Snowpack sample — Snodgrass Mountain, Crested Butte, Colorado (2/4/25, 12:06 PM MST)
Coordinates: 38.923, -106.968
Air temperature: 35 °F
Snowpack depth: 80 cm
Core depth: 50 cm
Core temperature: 30.2 °F
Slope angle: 14°, slope face: 78°
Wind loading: low
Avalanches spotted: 0
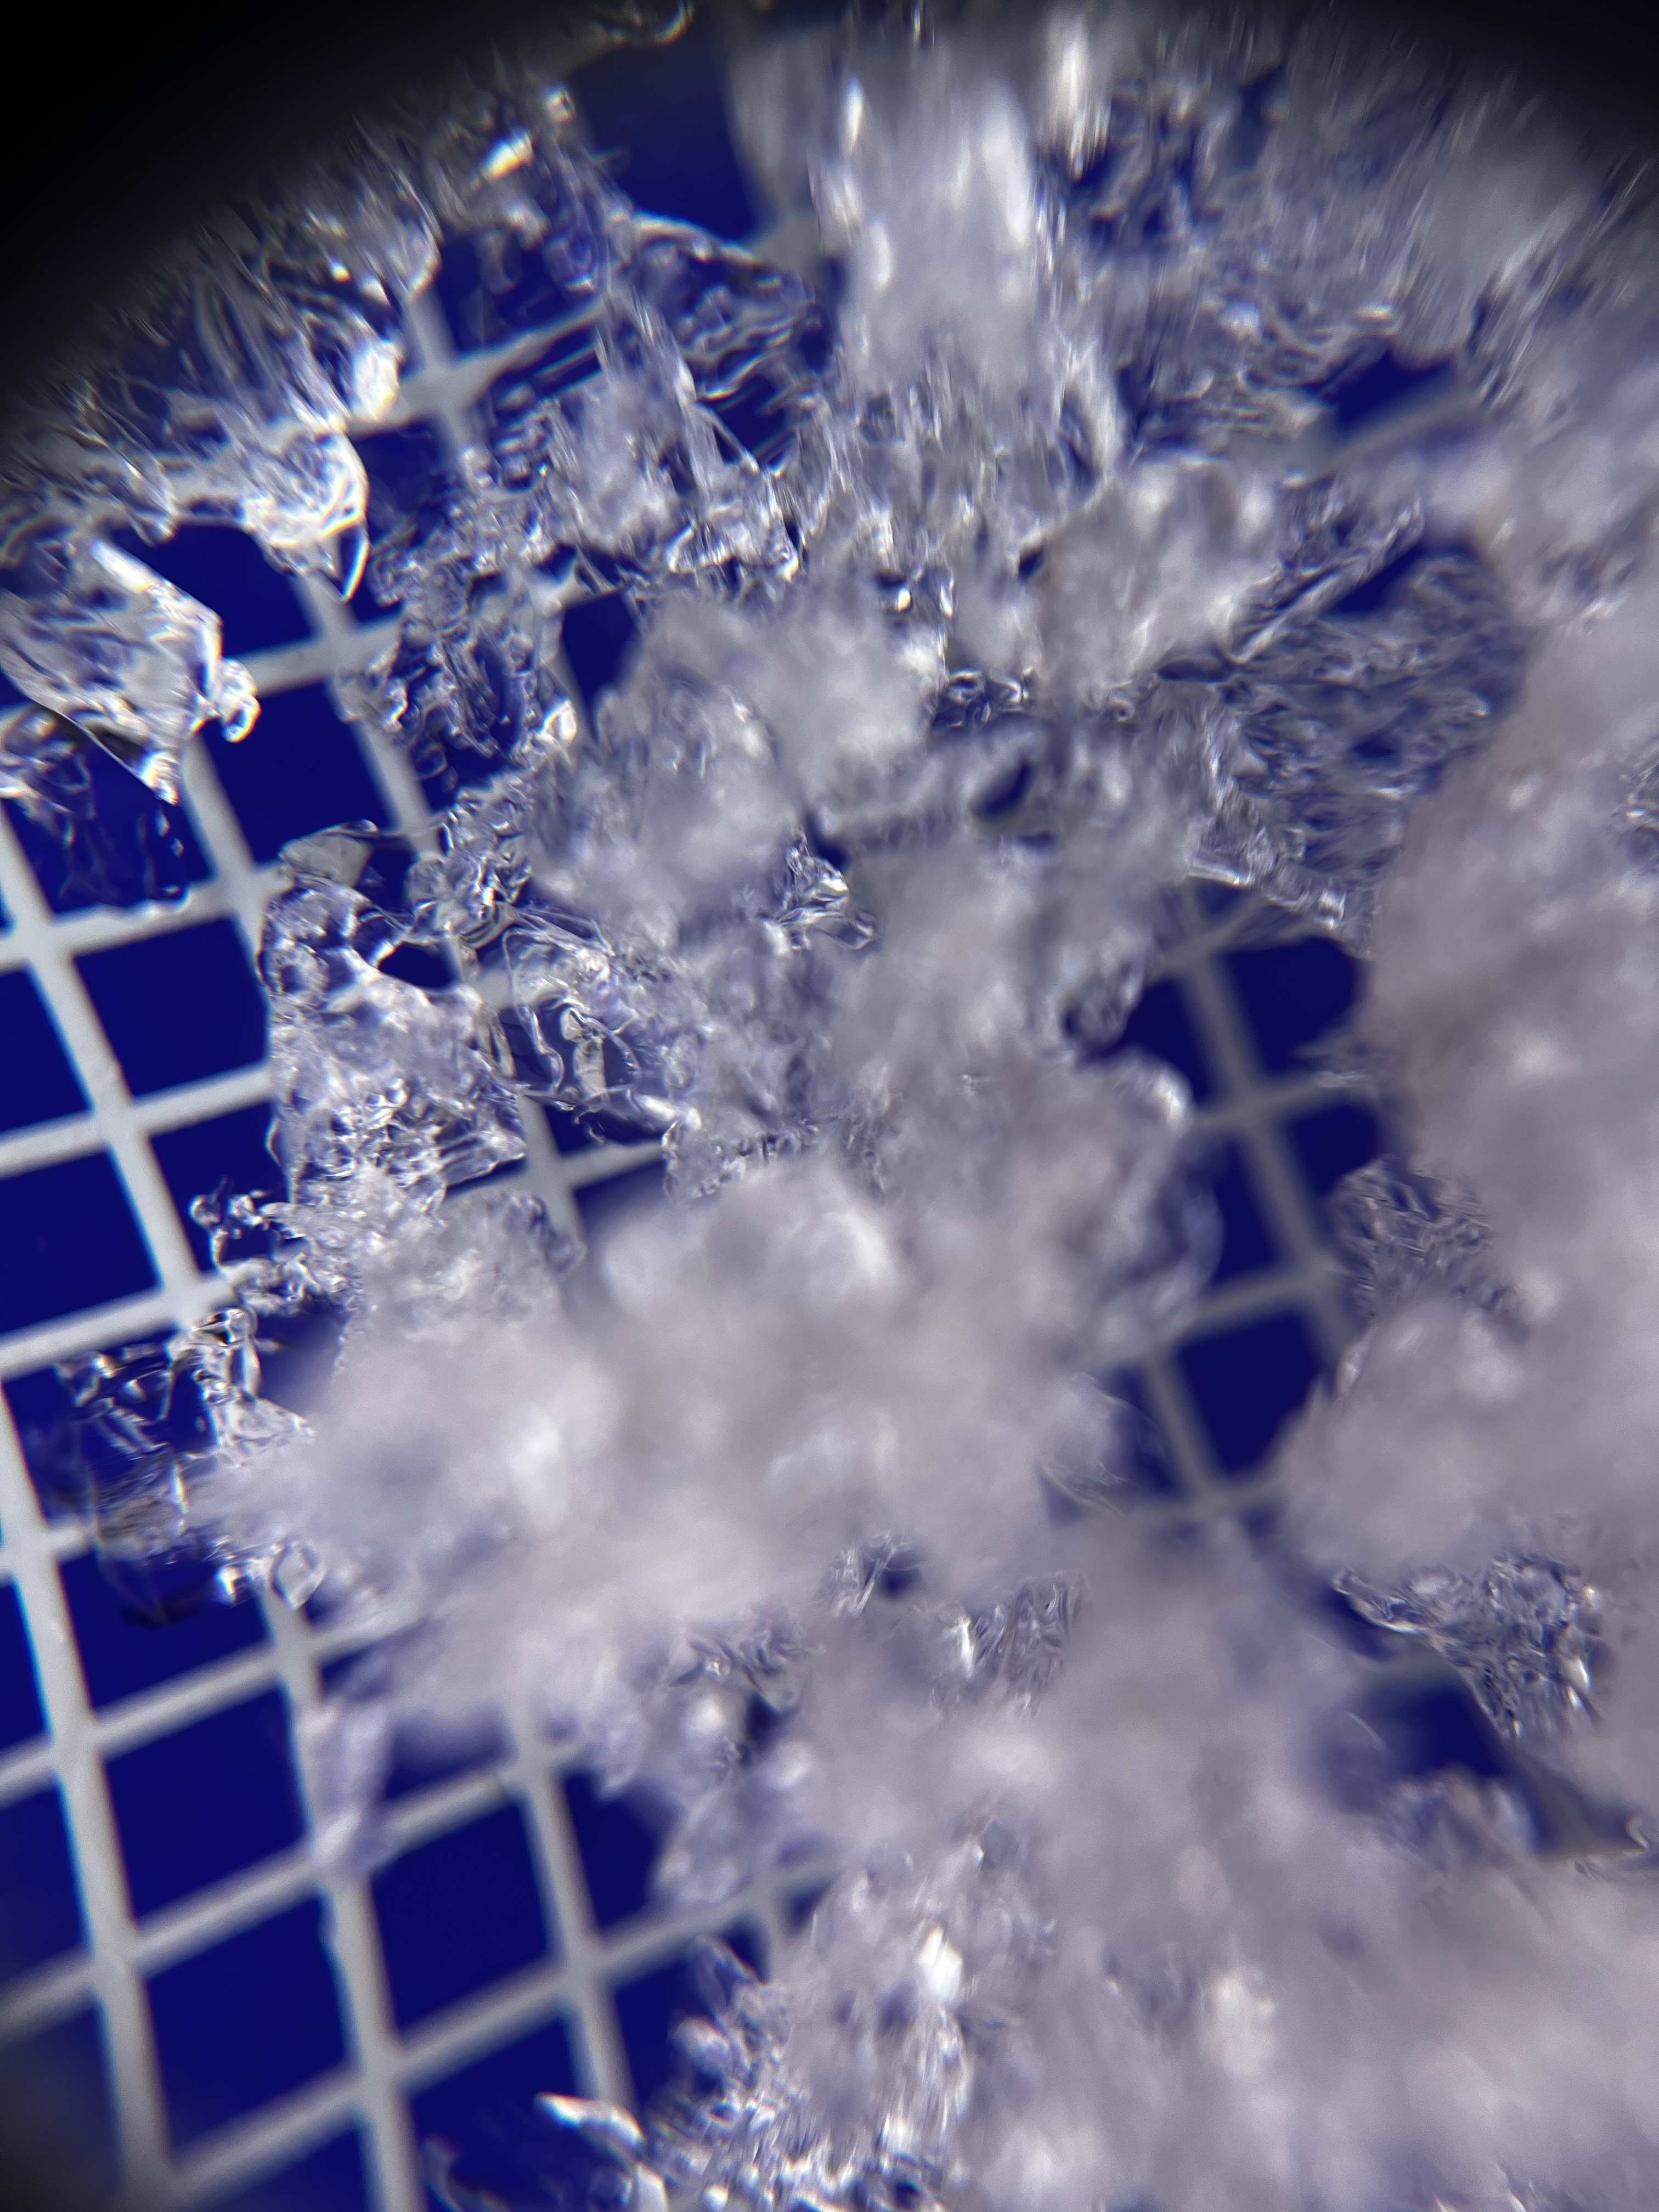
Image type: magnified_profile
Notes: No avalanches nearby, unusually warm weather for the last month reported by residents, Collected 25 yards from treeline